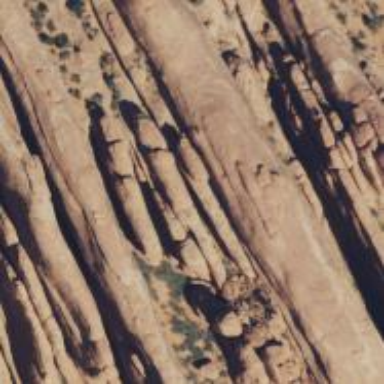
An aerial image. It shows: Cliff in nature.